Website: lowes
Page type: delivery-shipping
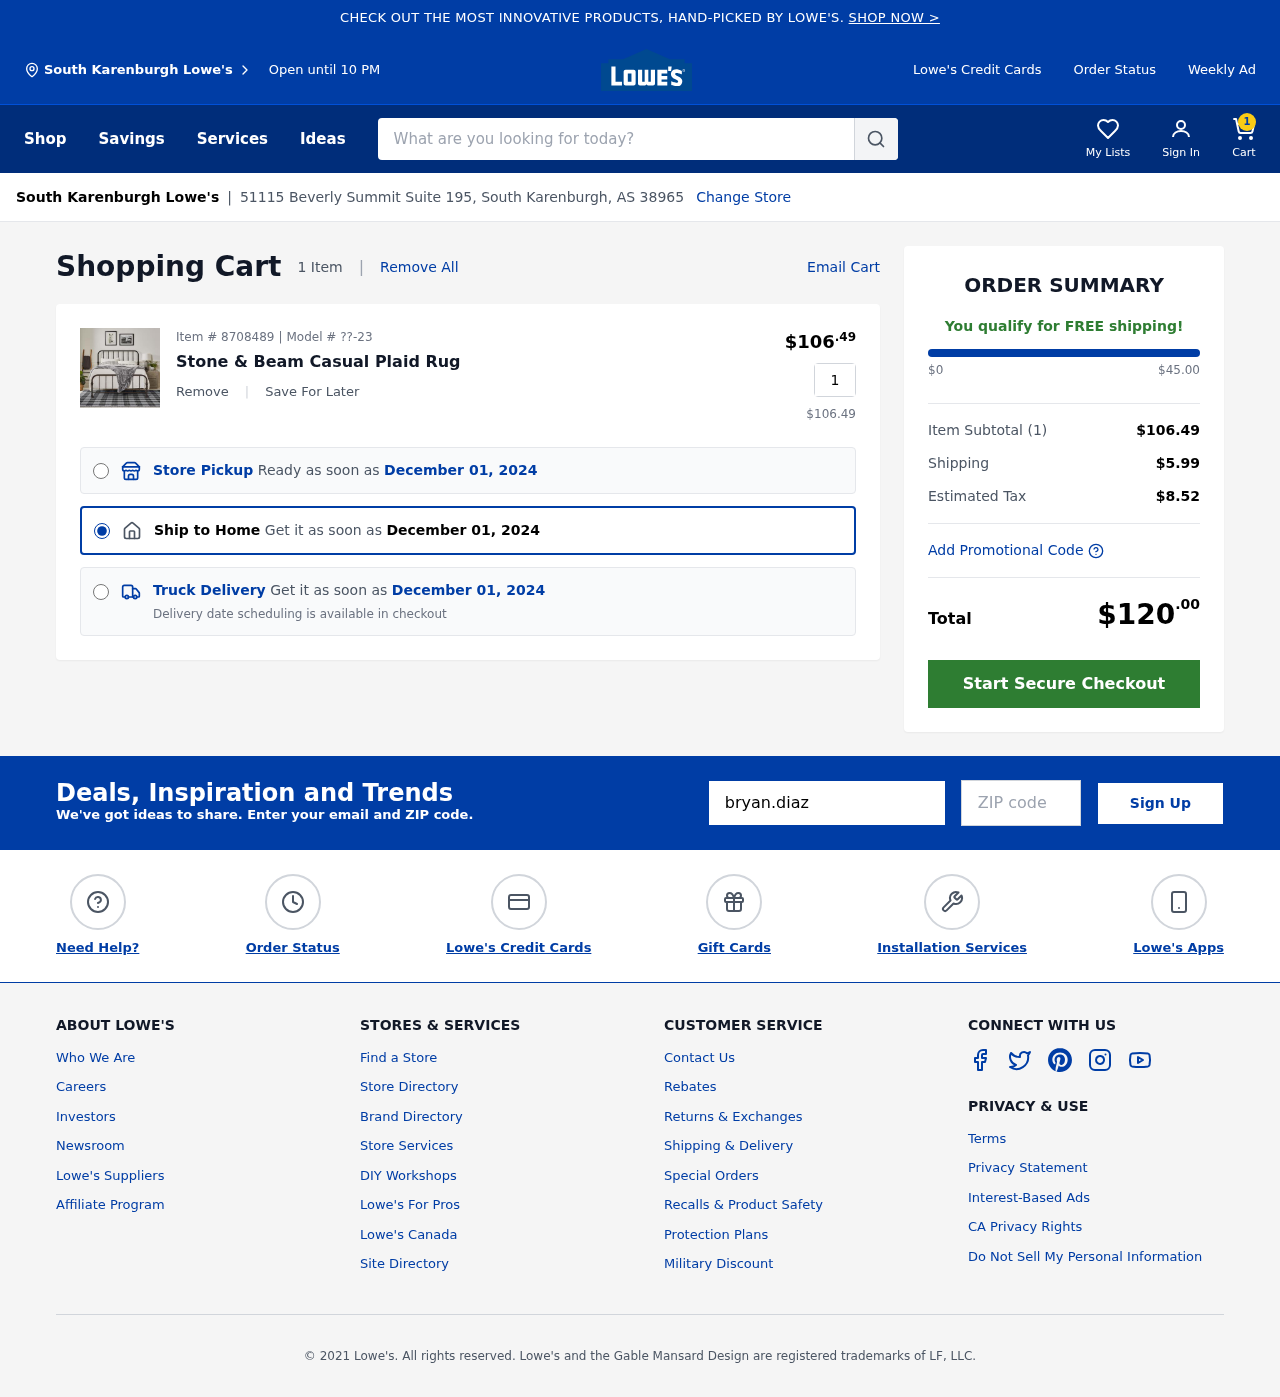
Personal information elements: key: PII_CITY
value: South Karenburgh
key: PII_EMAIL
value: bryan.diaz@hotmail.com
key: PII_POSTCODE
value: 38965
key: PII_STREET
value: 51115 Beverly Summit Suite 195
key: PII_CITY2
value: South Karenburgh
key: PII_CITY_STATE_ZIP
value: South Karenburgh, AS 38965
Product elements: key: PRODUCT1_NAME
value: Stone & Beam Casual Plaid Rug
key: PRODUCT1_PRICE
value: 106.49
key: PRODUCT1_QUANTITY
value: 1
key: PRODUCT1_MODEL
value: ??-23
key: PRODUCT1_PRICE2
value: $106.49
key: PRODUCT1_ITEM_NUMBER
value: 8708489
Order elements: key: ORDER_NUM_ITEMS
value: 1
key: ORDER_DELIVERY_DATE
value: December 01, 2024
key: ORDER_DELIVERY_DATE2
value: December 01, 2024
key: ORDER_DELIVERY_DATE3
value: December 01, 2024
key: ORDER_SUBTOTAL
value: $106.49
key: ORDER_SHIPPING_COST
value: $5.99
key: ORDER_TAX
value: $8.52
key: ORDER_TOTAL
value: $120.00
Search elements: key: HEADER_SEARCH
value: What are you looking for today?